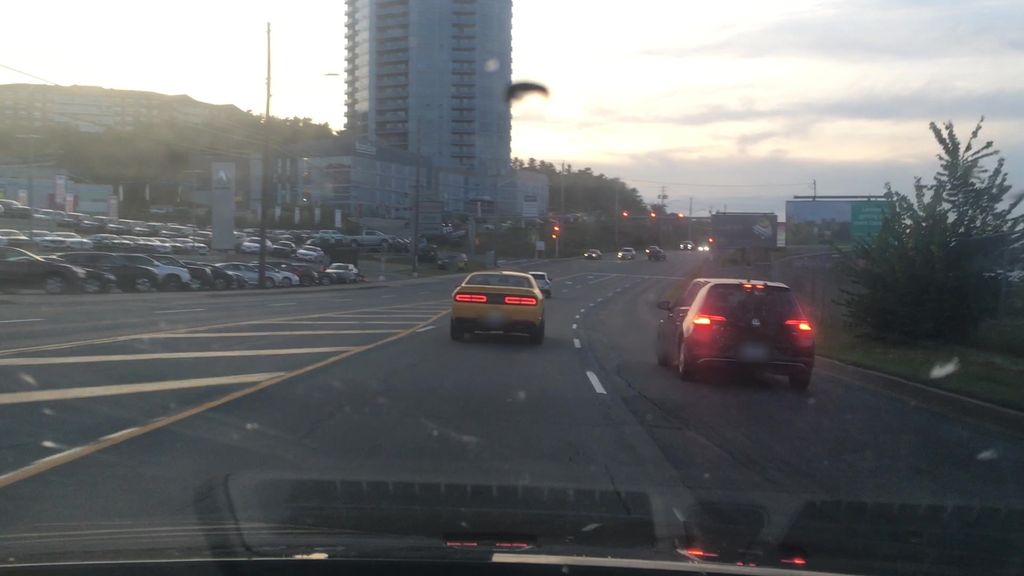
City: halifax